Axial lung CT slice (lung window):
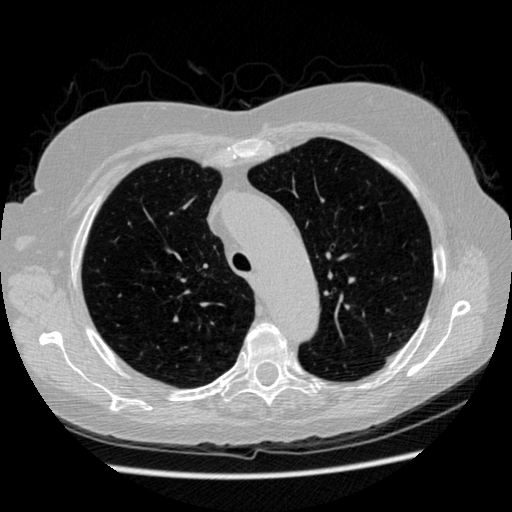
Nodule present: no